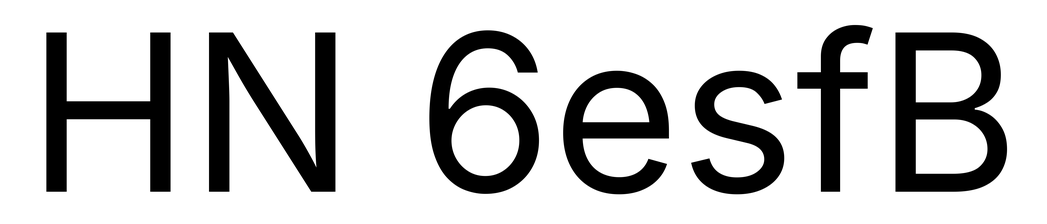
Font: Inter_Regular